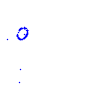
Particle: kaon